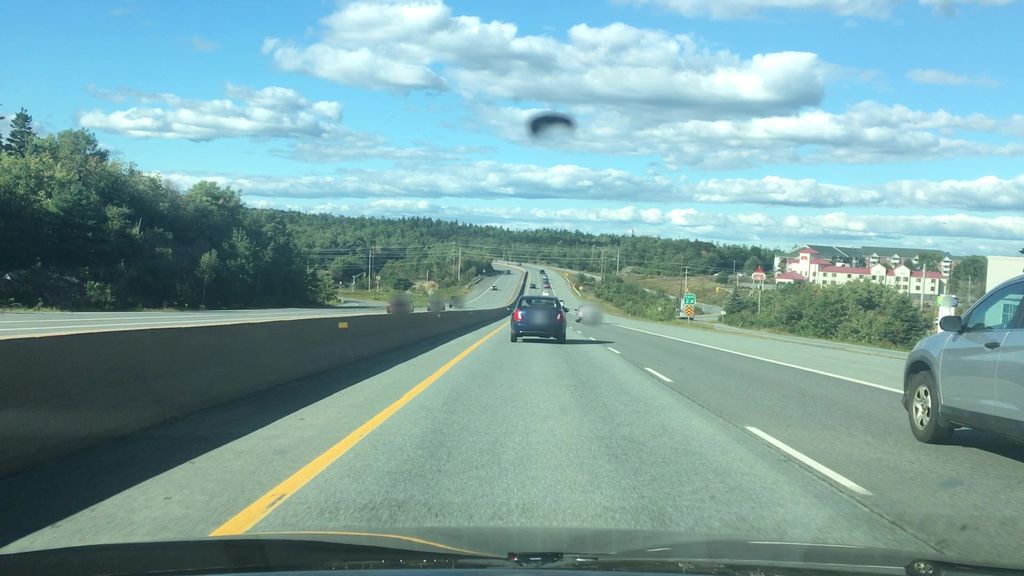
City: halifax